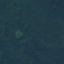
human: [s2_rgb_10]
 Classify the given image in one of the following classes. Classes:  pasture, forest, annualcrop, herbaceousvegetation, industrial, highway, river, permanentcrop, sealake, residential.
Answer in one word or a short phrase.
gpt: Forest